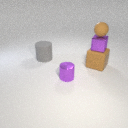
large brown rubber cube below small purple metal cube